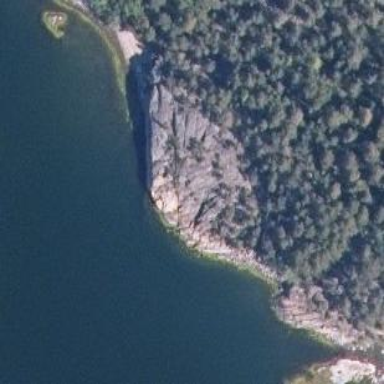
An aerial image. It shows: Natural cliff.